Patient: sex M, age 64
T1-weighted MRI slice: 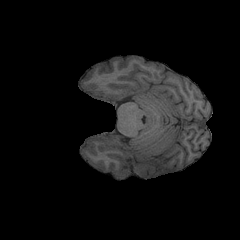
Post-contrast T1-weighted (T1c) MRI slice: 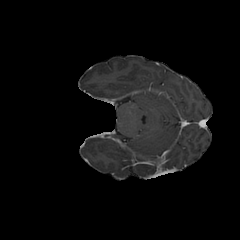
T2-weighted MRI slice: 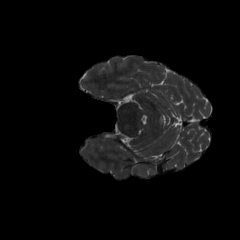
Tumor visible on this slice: no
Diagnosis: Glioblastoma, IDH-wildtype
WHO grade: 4